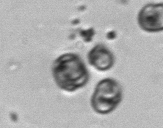
Label: Phaeocystis